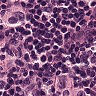
Metastatic tissue present: yes